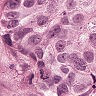
Metastatic tissue present: yes